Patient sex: F
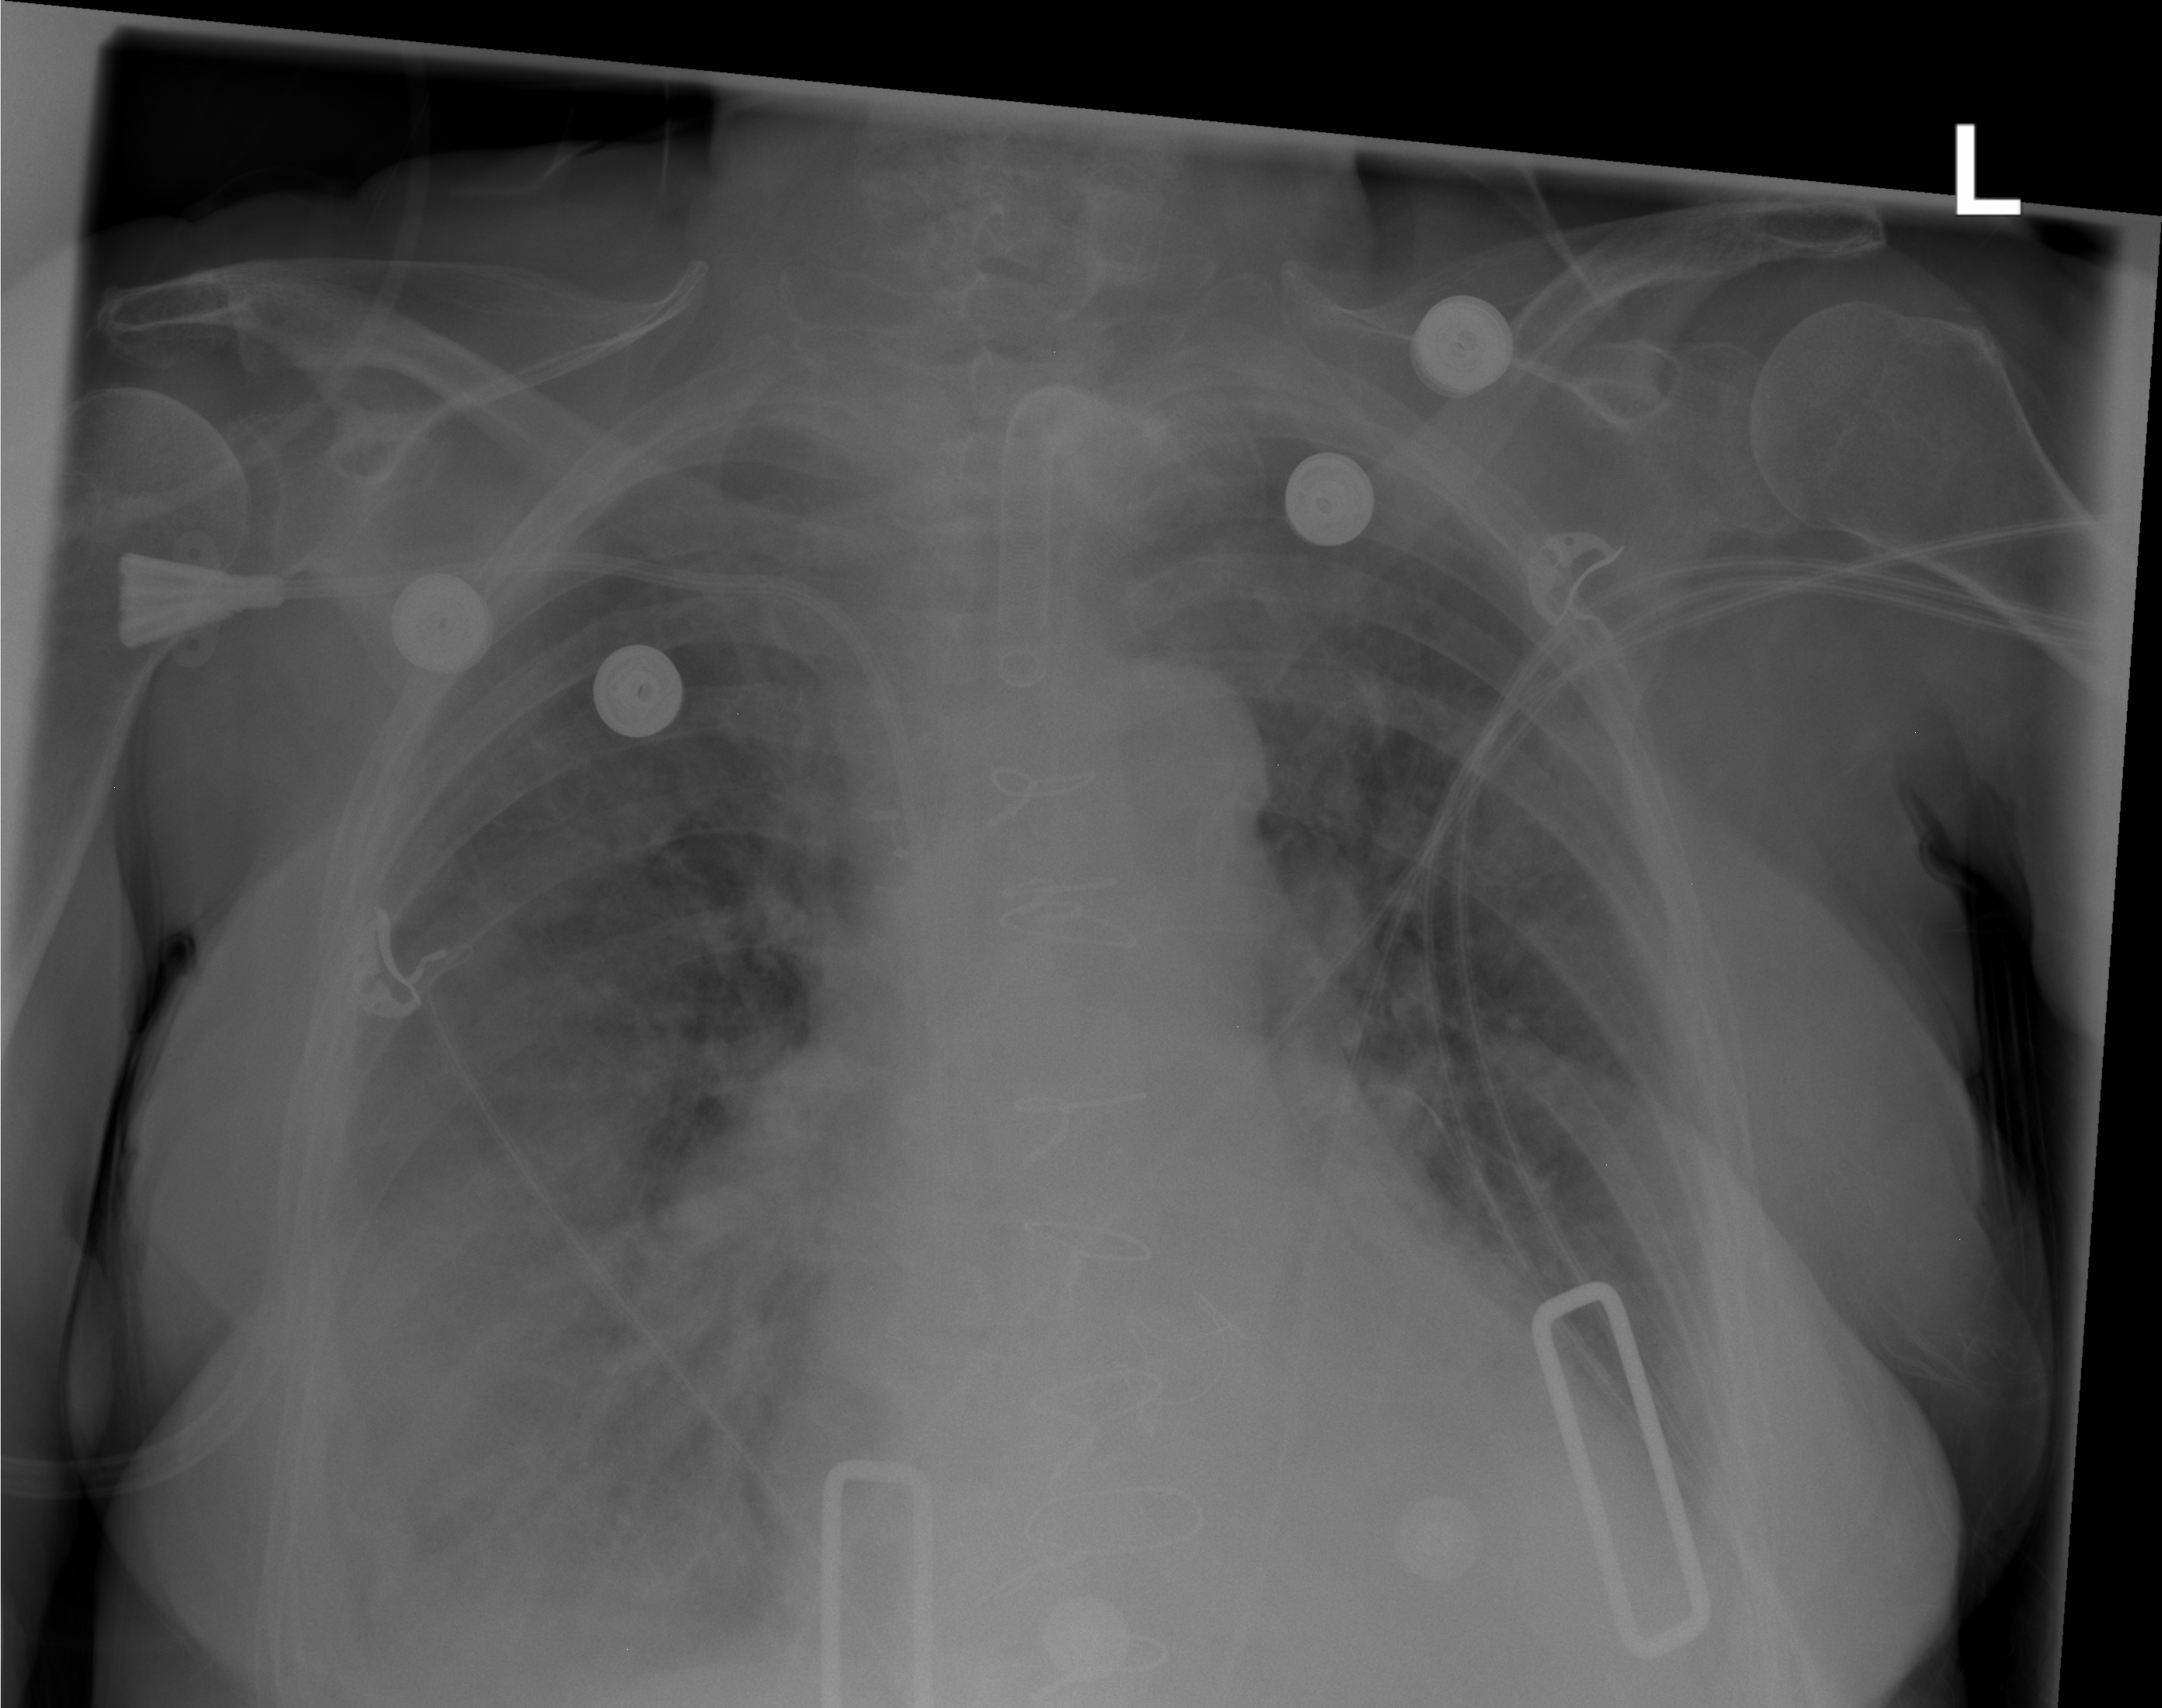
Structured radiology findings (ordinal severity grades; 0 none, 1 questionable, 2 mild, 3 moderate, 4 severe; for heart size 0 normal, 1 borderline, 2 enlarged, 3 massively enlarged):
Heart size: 2
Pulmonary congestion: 2
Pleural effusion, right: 3
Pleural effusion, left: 0
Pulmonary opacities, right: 3
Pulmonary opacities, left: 2
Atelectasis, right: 3
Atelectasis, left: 0